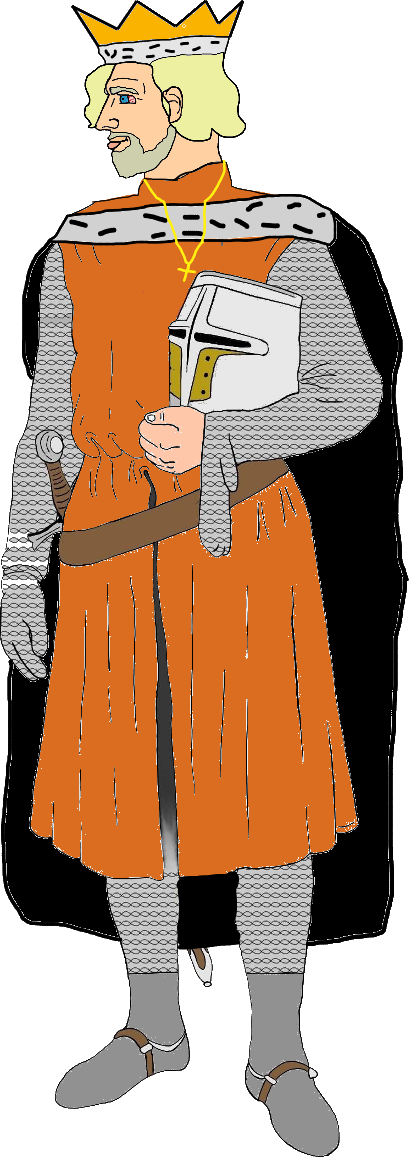
Label: 4_Yes_Chad